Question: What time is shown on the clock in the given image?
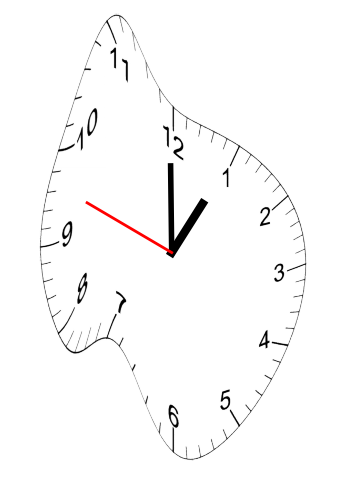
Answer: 12:59:48